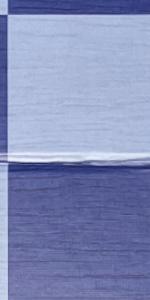
Label: Empty